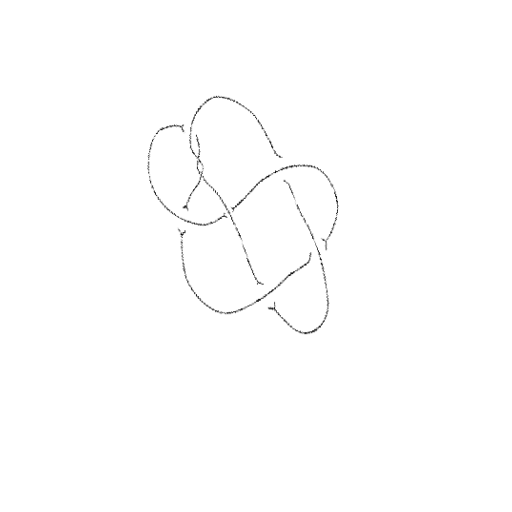
Crossing number: 8